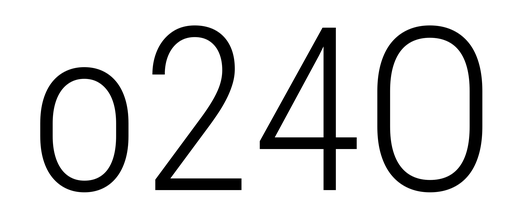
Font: Roboto_Condensed_Light